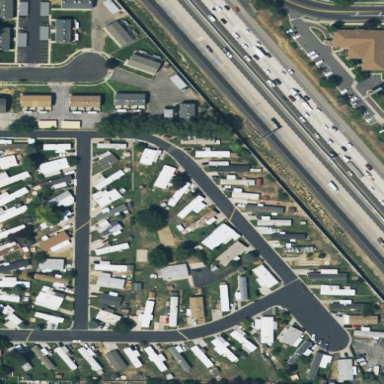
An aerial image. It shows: Residential area with trailer park.